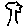
Label: tree